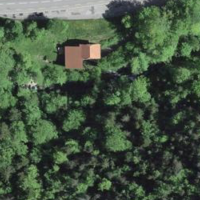
EUNIS habitat code: 44
Species observed at this site:
Ajuga reptans